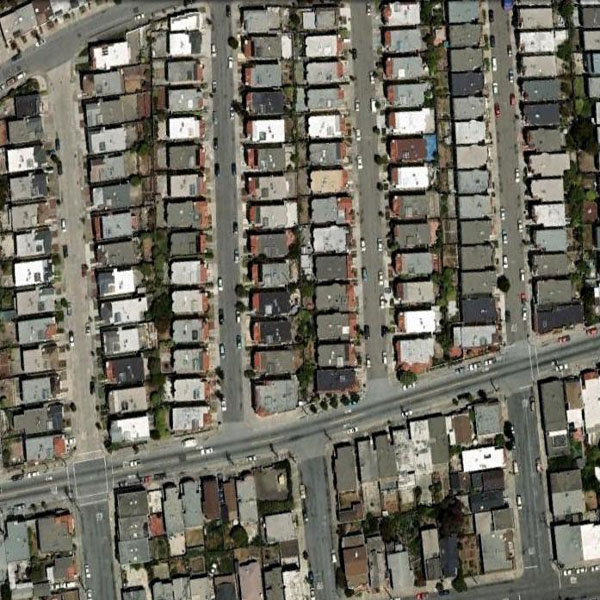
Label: Residential